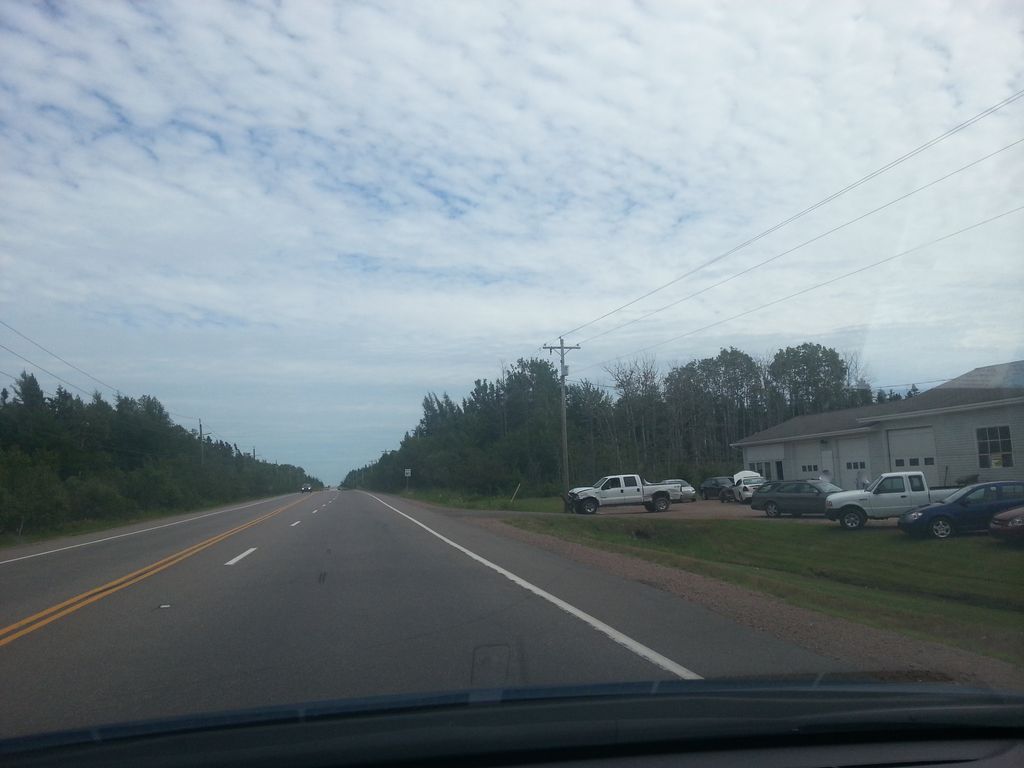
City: charlottetown